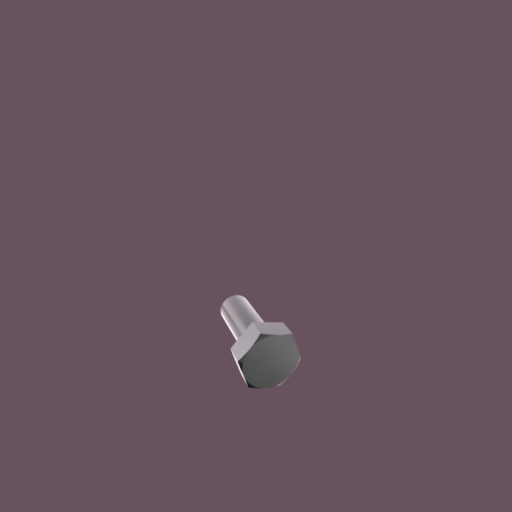
Label: bolt